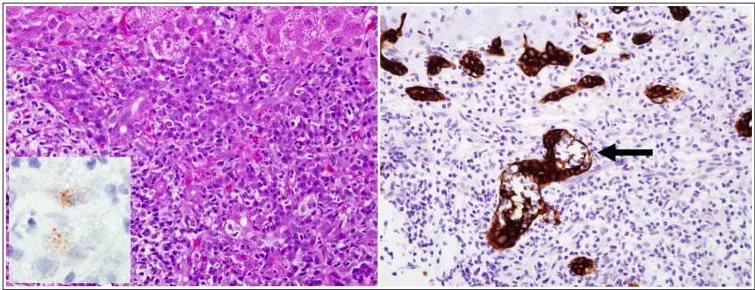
Left: Portal area showing marked chronic inflammation with numerous plasma cells and ductular reaction. Inset shows hepatocytes with a positive staining reaction for copper, indicative of chronic cholestasis. (H&E,x 200; inset: Copper stain, x 600). Right: Cytokeratin 7 stain showing infiltration of a bile duct by lymphocytes (arrow). Ductular reaction is present at the edges of the portal area (CK7 antibody, x400).
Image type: pathology (h&e)